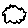
Label: cloud